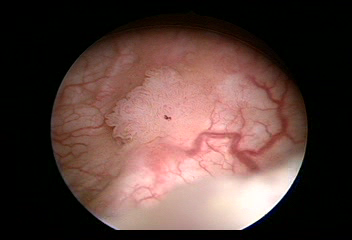
Modality: WLC
Class: Malignant
Subclass: LowGradePapillary
Lesion: L3
Stage: Ta
Morphology: Papillary
Bladder cancer association: Yes
Annotated structures: Tumor